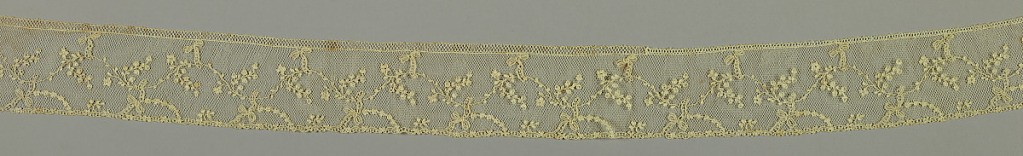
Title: Border
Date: late 18th–early 19th century
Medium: linen Technique: needle lace
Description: Borders show floral and foliated spray running in serpentine arrangement, interspersed by bow-knots.